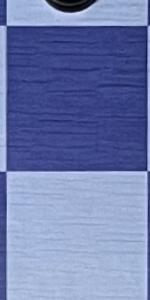
Label: Empty